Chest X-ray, PA view. Patient: 44 years old, sex M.
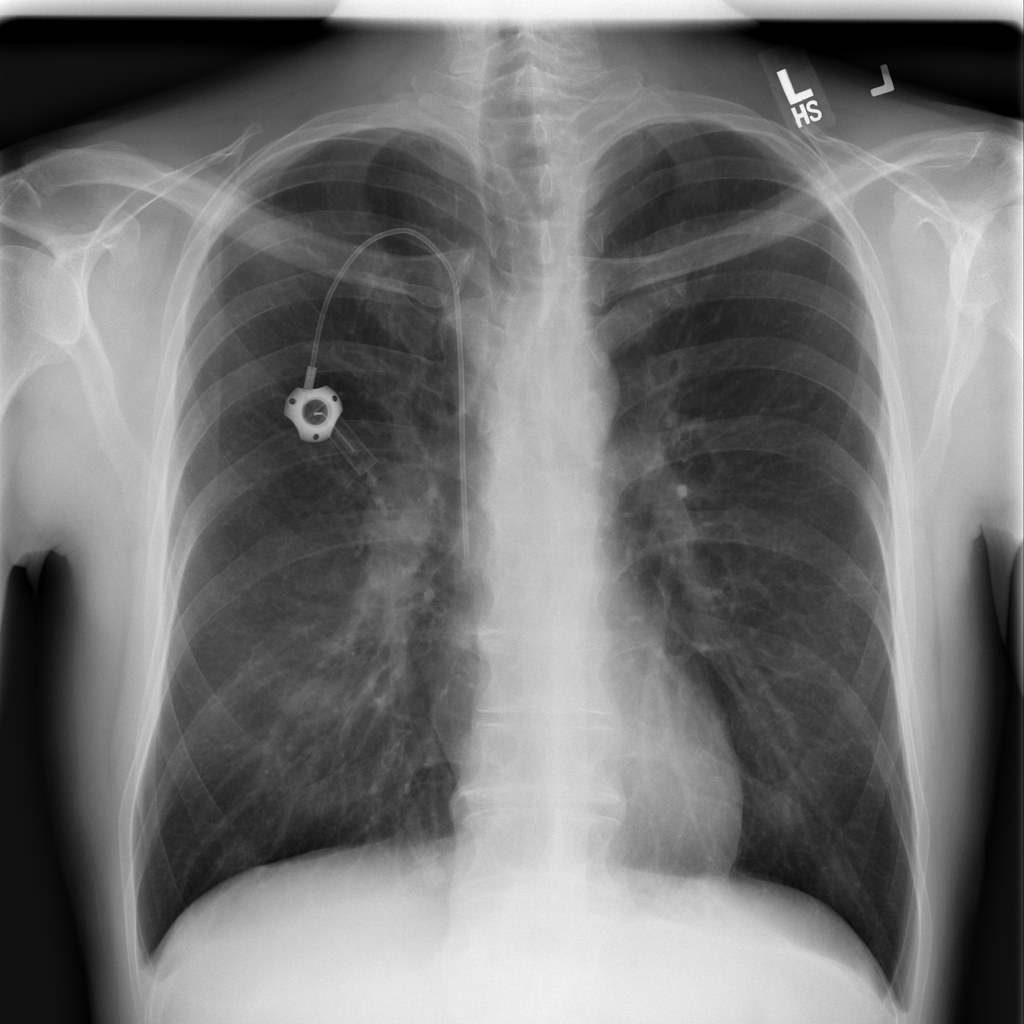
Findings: No Finding